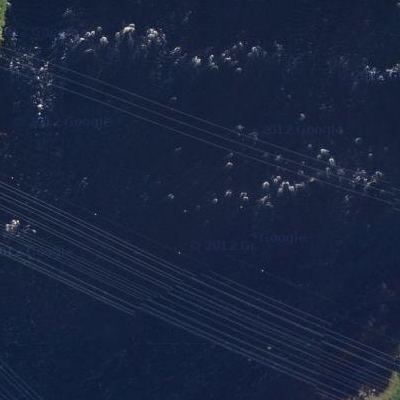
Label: dRiverLake